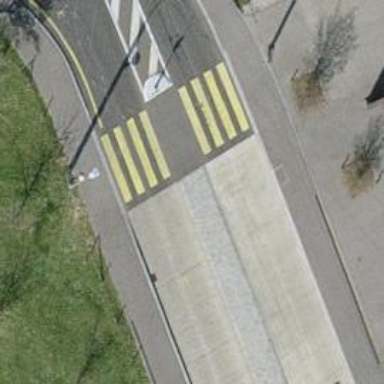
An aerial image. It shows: Marked road crossing with pedestrian island.